Question: Just installed 'Visual Studio 2015' and can't find nowhere how to show the dropdowns to quickly find a specific function or procedure inside a class.

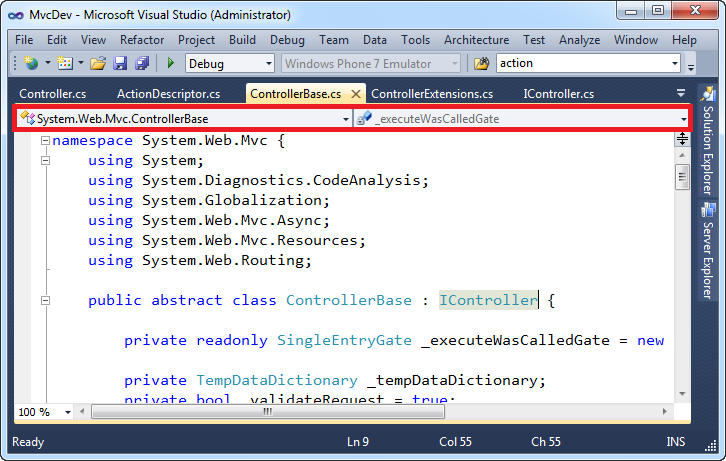
Answer: If it's not found then set it following below steps
> Click on Tools -> OptionsSelect Text Editor -> All Languages and check the
check box